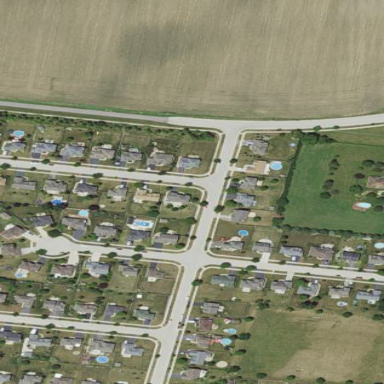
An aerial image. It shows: Residential neighbourhood.